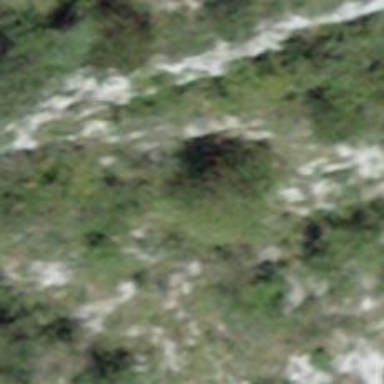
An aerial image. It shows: Cliff in nature.